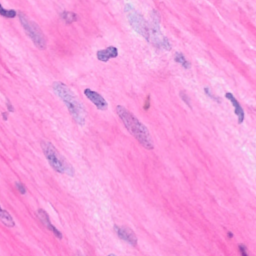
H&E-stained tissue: Breast